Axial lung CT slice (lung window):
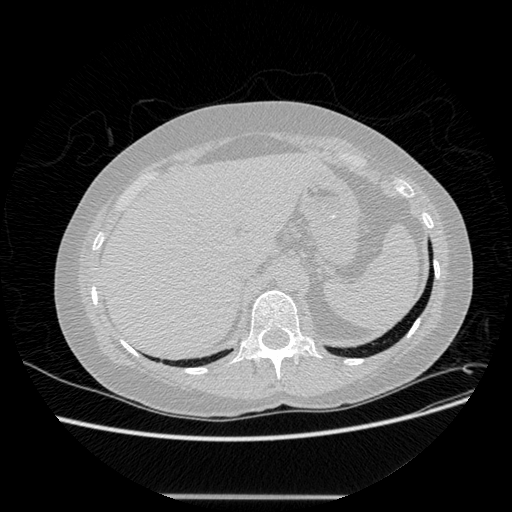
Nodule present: no